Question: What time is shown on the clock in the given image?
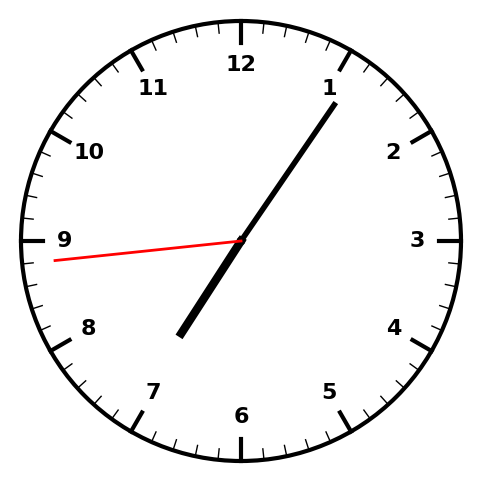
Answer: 07:05:44